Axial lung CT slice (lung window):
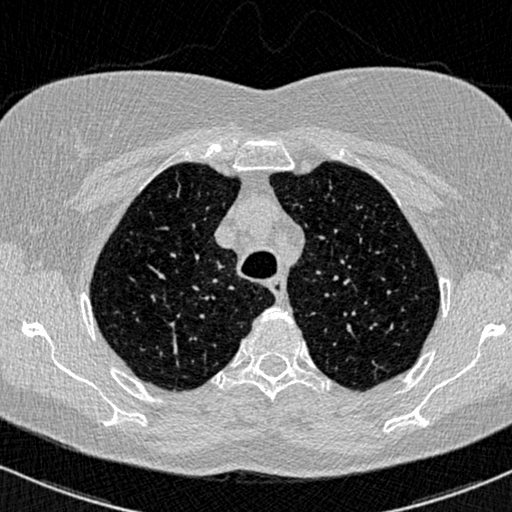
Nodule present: no